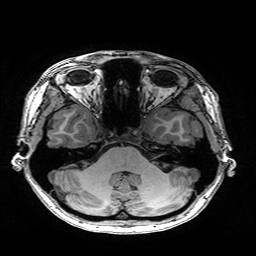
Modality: T1w
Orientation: coronal
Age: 25
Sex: female
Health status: healthy
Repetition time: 2.53 s
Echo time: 0.0034 s